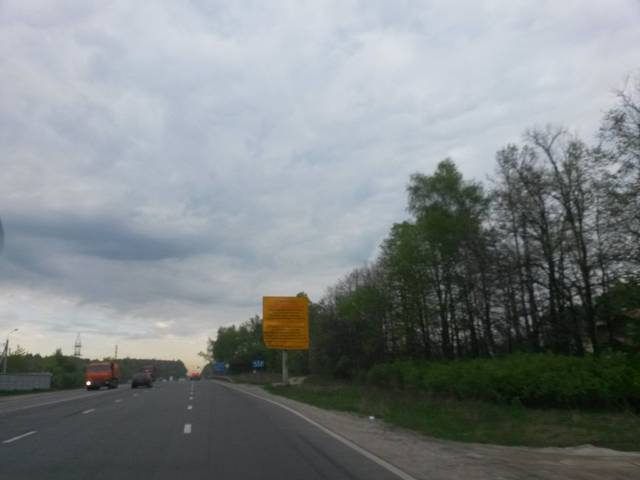
Region: Russia
Coordinates: 55.336, 37.802